Бистабильные нелинейные полупроводниковые элементы (например, тиристоры) широко используются в электронике в качестве переключателей и генераторов электромагнитных колебаний. С помощью тиристоров обычно управляют переменными токами в силовой электронике, например преобразуют мегаваттные переменные токи в постоянные. Бистабильные элементы также могут быть модельными системами для изучения самоорганизации в физике (это рассматривается в части этой задачи), в биологии (часть ) и в других областях современной нелинейной динамики.
Часть А. Стационарные состояния и неустойчивости (3.0 балла) На рисунке 1 показана так называемая S-образная вольт-амперная характеристика нелинейного элемента $\mathrm X$. В диапазоне напряжений между $U_\mathrm h = 4.00~В$ (удерживаемое напряжение) и $U_\mathrm{th} = 10.0~В$ (пороговое напряжение) эта вольт-амперная характеристика многозначна. График на рисунке 1 является ломанной (каждая ветвь представляет собой отрезок). Если верхнюю ветвь графика продлить, то она пройдет через начало координат. Это приближение хорошо описывает реальные тиристоры.
С помощью графика определите сопротивление $R_{\text{on}}$ элемента $\mathrm X$ на верхней ветви вольт-амперной характеристики и $R_{\text{off}}$ на нижней ветви соответственно. Средняя ветвь описывается уравнением \begin{equation} \begin{equation} \begin{equation} I = I_0 - \frac{U}{R_{\text{int}}}. \end{equation}Найдите значения параметров $I_0$ и $R_{\text{int}}$. Элемент $\mathrm X$ соединен последовательно (рисунок 2) с резистором $R$, катушкой индуктивности $L$ и идеальным источником напряжения $\mathcal{E}$. Если электрическая цепь находится в стационарном состоянии, то сила тока постоянна во времени, $I(t) = \text{const}$.
Сколько возможных стационарных состояний может иметь электрическая цепь, изображенная на рисунке 2, при некотором заданном значении $\mathcal{E}$ и при $R = 3.00~\Omega$? Каким будет ответ при $R = 1.00~\Omega$?
Пусть в электрической цепи, показанной на рисунке 2, $R = 3.00~\Omega$, $L = 1.00~мкГн$ и $\mathcal{E} = 15.0~В$. Определите значения сила тока $I_{\text{stationary}}$ и напряжения $V_{\text{stationary}}$ на нелинейном элементе $X$ в стационарном состоянии. Пусть электрическая цепь на рисунке 2 находится в стационарном состоянии с $I(t) = I_{\text{stationary}}$. Стационарное состояние называется устойчивым, если после небольшого изменения тока (увеличения или уменьшения) значение тока возвращается к стационарному состоянию. Однако, если система продолжает уходить от стационарного состояния, то оно называется неустойчивым.
Используйте численные значения заданные в и изучите стабильность стационарного состояния с $I(t) = I_{\text{stationary}}$. Является ли стационарное состояние устойчивым или неустойчивым? В этой части мы исследуем новую схему электрической цепи (рисунок 3). Нелинейный элемент $\mathrm X$ соединен с конденсатором емкостью $C = 1.00~мкФ$ параллельно. Этот блок включен последовательно с резистором $R = 3.00~\Omega$ и идеальным источником постоянного напряжения $\mathcal{E} = 15.0~В$. Оказывается, что в этой цепи возникают колебания. За время одного периода колебаний свойства элемента $\mathrm X$ «перескакивают» по вольт-амперной характеристике с одной ветви на другую.
Нарисуйте цикл одного колебания на вольт-амперной характеристике, в том числе, укажите направление колебания (по часовой или против часовой стрелки). Обоснуйте свой ответ с помощью уравнений и схем.
Найдите формулы для времён $t_1$ и $t_2$, в течение которых система находится на каждой из ветвей вольт-амперной характеристики во время периода колебаний. Определите их численные значения. Найдите численное значение периода колебаний $T$, полагая, что временем, необходимым для скачкообразного перехода между ветвями вольт-амперной характеристики, можно пренебречь.
Оцените среднюю мощность $P$, рассеянную нелинейным элементом в течение одного колебания. Достаточно привести порядок величины. Электрическая цепь, показанная на рисунке 3, может использоваться для создания радиопередатчика. Для этого элемент $\mathrm X$ подключается к одному из концов антенны длины $s$. Антенна — это длинный прямой провод. Противоположный конец провода свободный. В антенне образуется стоячая электромагнитная волна. Скорость электромагнитной волны в антенне такая же, как и в вакууме. Передатчик настроен на основную гармонику системы с периодом $T$ (из пункта ).
Часть C. Бистабильные нелинейные элементы в биологии: нейристор (2.0 балла) В этой части задачи мы рассмотрим применение бистабильных нелинейных элементов к моделированию биологических процессов. Нейрон в человеческом мозге обладает следующим свойством: при возбуждении внешним сигналом он совершает одно колебание, а затем возвращается в исходное состояние. Эта свойство называется возбудимостью. Благодаря этому свойству импульсы могут распространяться в сети связанных нейронов, которые образуют нервные системы. Полупроводниковый чип, предназначенный для имитации возбудимости и распространения импульса, называется нейристором.
Каково оптимальное значение $s$, если считать, что оно не может быть больше $1~ км$?
Схематически нарисуйте графики временной зависимости тока $I_\mathrm X(t)$ через нелинейный элемент $\mathrm X$ для $\tau < \tau_{\text{crit}}$ и для $\tau > \tau_{\text{crit}}$.
Найдите выражение для критического времени $\tau_{\text{crit}}$ и его численное значение, при котором происходит изменение поведения системы.
Является ли схема нейристором при $\tau = 1.00 \cdot 10^{-6}~с$?
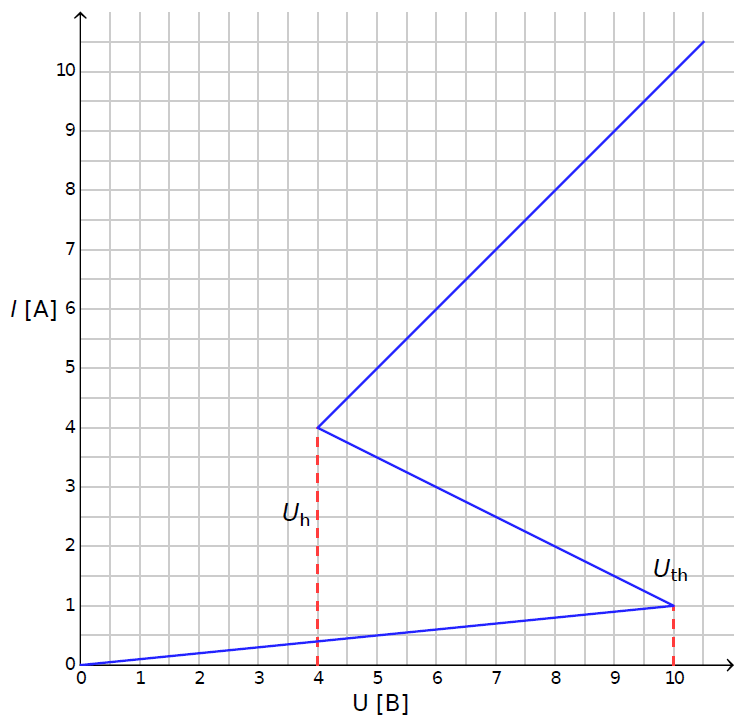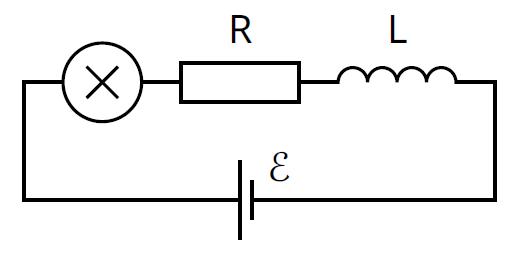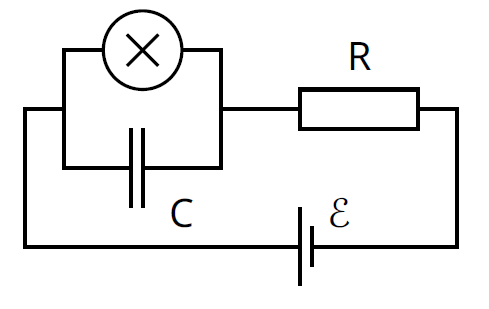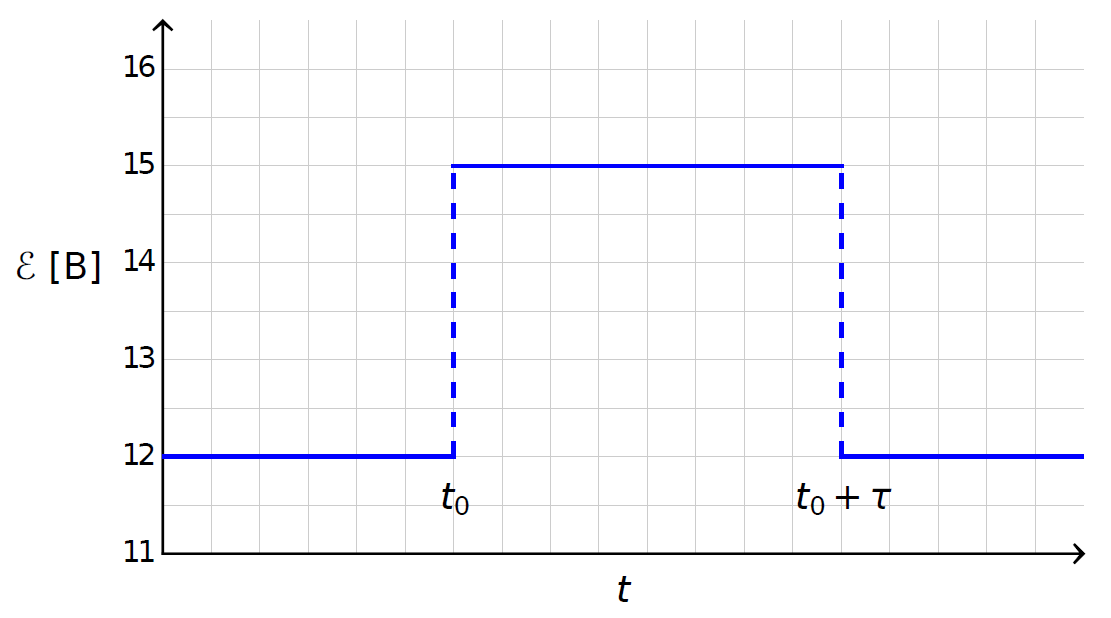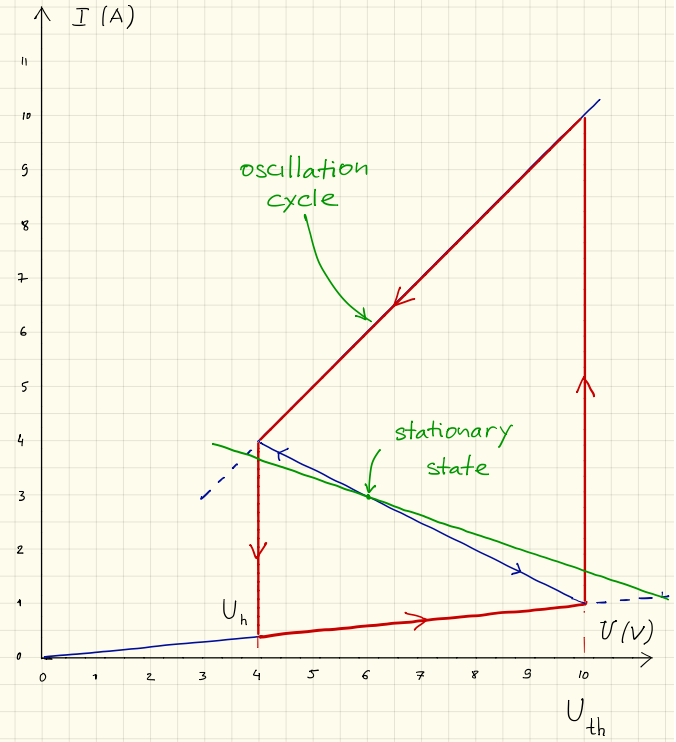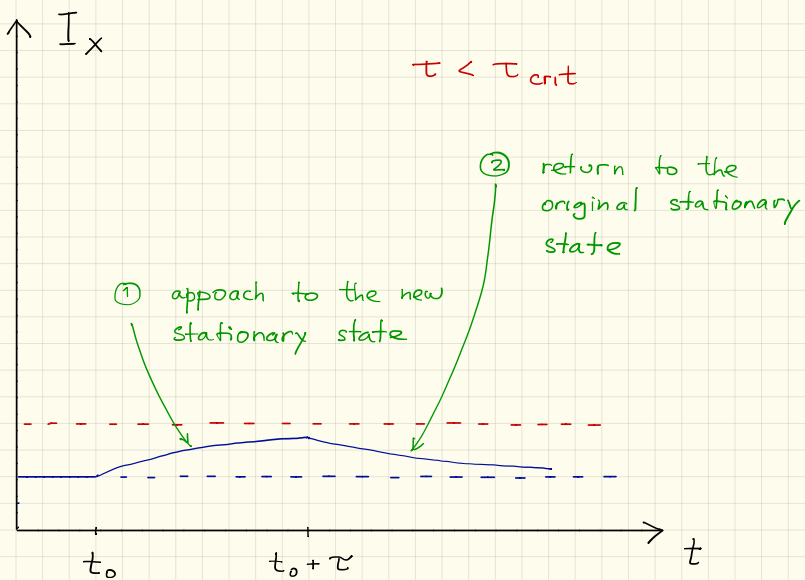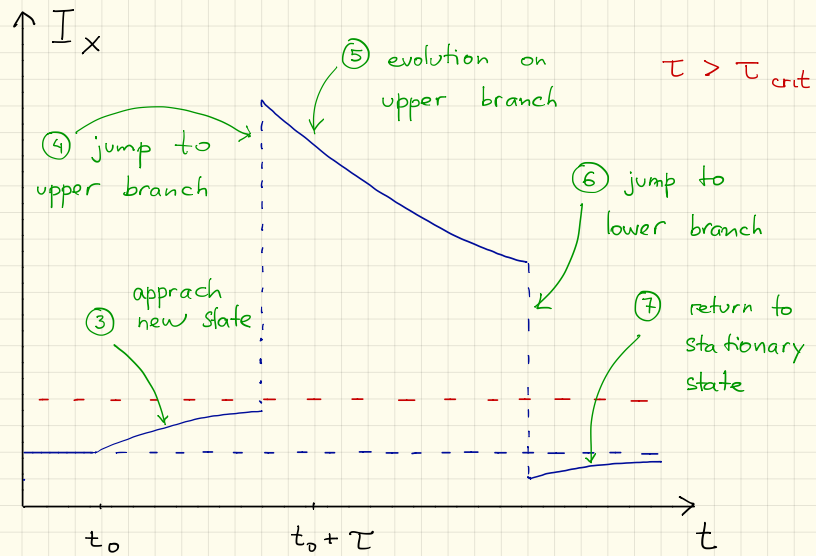
С помощью графика определите сопротивление $R_{\text{on}}$ элемента $\mathrm X$ на верхней ветви вольт-амперной характеристики и $R_{\text{off}}$ на нижней ветви соответственно. Средняя ветвь описывается уравнением  \begin{equation}  I = I_0 - \frac{U}{R_{\text{int}}}.  \end{equation}Найдите значения параметров $I_0$ и $R_{\text{int}}$.
Решение: Снимаем значения с ВАХ:
Ответ: $R_{\text{off}} = 10.0 \, \Omega$, $R_{\text{on}} = 1.00 \, \Omega$, $R_{\text{int}} = 2.00 \, \Omega$, $I_0 = 6.00~А$

Сколько возможных стационарных состояний может иметь электрическая цепь, изображенная на рисунке 2, при некотором заданном значении $\mathcal{E}$ и при $R = 3.00~\Omega$? Каким будет ответ при $R = 1.00~\Omega$?
Решение: Закон Кирхгофа для цепи:\[\mathcal E=IR+U.\]Тогда в стационарном состоянии напряжение $U$ на нелинейном элементе и ток через него связаны как:\[I=\frac{\mathcal E-U}{R}.\]Стационарные состояния определяются пересечением этой зависимости с ВАХ нелинейного элемента.При $R=3.00~\Omega$ может существовать только одно пересечение этих кривых. При $R=1.00~\Omega$ при разных значениях ЭДС могут быть 1, 2 или 3 пересечения.
Ответ: При $R=3.00~\Omega$ — одно стационарное состояние  При $R=1.00~\Omega$ при разных значениях ЭДС могут быть 1, 2 или 3 пересечения.
Ответ: При $R=1.00~\Omega$ — 1, 2 или 3 стационарных состояния

Пусть в электрической цепи, показанной на рисунке 2, $R = 3.00~\Omega$, $L = 1.00~мкГн$ и $\mathcal{E} = 15.0~В$. Определите значения сила тока $I_{\text{stationary}}$ и напряжения $V_{\text{stationary}}$ на нелинейном элементе $X$ в стационарном состоянии.
Решение: Стационарное состояние находится на промежуточной ветви ВАХ, поэтому координаты точки пересечения можно найти как:\[I_\mathrm{stationary}=\frac{\mathcal E-R_\mathrm{int}I_0}{R-R_\mathrm{int}}=3.00~А,\quad U_\mathrm{stationary}=R_\mathrm{int}(I_0-I_\mathrm{stationary})=6.00~В.\]
Ответ: \[I_\mathrm{stationary}=3.00~А,\quad U_\mathrm{stationary}=6.00~В\]

Используйте численные значения заданные в А3 и изучите стабильность стационарного состояния с $I(t) = I_{\text{stationary}}$. Является ли стационарное состояние устойчивым или неустойчивым?
Решение: Второй закон Кирхгофа для цепи в нестационарном состоянии:\[\mathcal E=IR+U_\mathrm X+L\frac{\mathrm dI}{\mathrm dt}=IR+(I_0-I)R_\mathrm{int}+L\frac{\mathrm dI}{\mathrm dt}\implies \\\implies L\frac{\mathrm dI}{\mathrm dt}=\mathcal E-I_0R_\mathrm{int}-(R-R_\mathrm{int})I=-(R-R_\mathrm{int})(I-I_\mathrm{stationary}).\]Таким образом, ток будет экспоненциально релаксировать к стационарному значению, а значит состояние будет устойчивым.
Ответ: Стационарное состояние устойчиво

Нарисуйте цикл одного колебания на вольт-амперной характеристике, в том числе, укажите направление колебания (по часовой или против часовой стрелки). Обоснуйте свой ответ с помощью уравнений и схем.

Найдите формулы для времён $t_1$ и $t_2$, в течение которых система находится на каждой из ветвей вольт-амперной характеристики во время периода колебаний. Определите их численные значения. Найдите численное значение периода колебаний $T$, полагая, что временем, необходимым для скачкообразного перехода между ветвями вольт-амперной характеристики, можно пренебречь.
Решение: Что на верхней, что на нижней ветке ВАХ цепь ведёт аналогично $RC$-контуру с конденсатором ёмкостью $C$ и резистором с сопротивлением $\dfrac{R_\mathrm{on/off}R}{R_\mathrm{on/off}+R}$ и источником напряжения с ЭДС:\[U_\mathrm{on/off}=\frac{R_\mathrm{on/off}}{R_\mathrm{on/off}+R}\mathcal E.\]Таким образом, зависимость напряжения от времени на каждой из ветвей будет задаваться выражением:\[U_\mathrm X(t)=U_\mathrm{on/off}+(U_\mathrm{th/h}-U_\mathrm{on/off})\exp\left[-\dfrac{R_\mathrm{on/off}+R}{R_\mathrm{on/off}RC}t\right].\]Отсюда можно найти время, которое система провела на нижней ветви: А также время, которое система провела на верхней ветви: Период равен сумме этих времён:\[T=t_\mathrm{on}+t_{\mathrm{off}}=6.12\cdot10^{-6}~с\]
Ответ: \[t_\mathrm{off}=\dfrac{R_\mathrm{off}R}{R_\mathrm{off}+R}C\ln\frac{U_\mathrm{off}-U_\mathrm h}{U_\mathrm{off}-U_\mathrm{th}}=3.71\cdot10^{-6}~с\]  А также время, которое система провела на верхней ветви:
Ответ: \[t_\mathrm{on}=\dfrac{R_\mathrm{on}R}{R_\mathrm{on}+R}C\ln\frac{U_\mathrm{th}-U_\mathrm {on}}{U_\mathrm{h}-U_\mathrm{on}}=2.41\cdot10^{-6}~с\]  Период равен сумме этих времён:\[T=t_\mathrm{on}+t_{\mathrm{off}}=6.12\cdot10^{-6}~с\]
Ответ: \[T=6.12\cdot10^{-6}~с\]

Оцените среднюю мощность $P$, рассеянную нелинейным элементом в течение одного колебания. Достаточно привести порядок величины.
Решение: Поскольку напряжение на нижней ветви ВАХ намного меньше напряжения на верхней, в рамках оценки можно пренебречь потерями энергии на нижней ветви. При этом на верхней ветви потери можно примерно оценить, исходя из среднего арифметического напряжений $U_\mathrm h$ и $U_\mathrm{th}$:\[E=\frac{1}{R_\mathrm{on}}\left(\frac{U_\mathrm h+U_\mathrm{th}}2\right)^2t_\mathrm{on}=1.18\cdot10^{-4}~Дж.\]Таким образом, мощность будет равна:\[P\sim\frac{E}{T}=19.3~Вт\] Примечание. Точный расчёт даёт ответ:\[P=17.29~Вт,\]поэтому приведённая оценка довольно близка к правде.
Ответ: \[P\sim20~Вт\]  Примечание. Точный расчёт даёт ответ:\[P=17.29~Вт,\]поэтому приведённая оценка довольно близка к правде.

Каково оптимальное значение $s$, если считать, что оно не может быть больше $1~ км$?
Решение: Длина радиоволны равна $\lambda=cT=1.82\cdot10^3~м$. Оптимальную длину имеет антенна длиной $\left(\dfrac k2-\dfrac14\right)\lambda,~k\in\mathbb N$ (на границе антенны — узел тока, в начале — пучность). Единственное оптимальное значение меньше $1~км$ — это $\lambda/4=459~м$.
Ответ: \[\lambda=459~м\]

Схематически нарисуйте графики временной зависимости тока $I_\mathrm X(t)$ через нелинейный элемент $\mathrm X$ для $\tau < \tau_{\text{crit}}$ и для $\tau > \tau_{\text{crit}}$.
Решение: При $\tilde{\mathcal E}=12.0~В$ стационарное состояние нелинейного элемента будет находиться на нижней ветви ВАХ. Равновесное напряжение будет равно:\[\tilde U=\frac{R_{\mathrm{off}}}{R+R_\mathrm{off}}\tilde{\mathcal E}=9.23~В.\]Когда напряжение возрастает до $\mathcal E=15.0~В$, система движется вдоль нижней ветви ВАХ в сторону увеличения напряжения.Если система не достигает $U_\mathrm{th}$ с моменту $\tau$, она возвращается в исходное состояние по нижней ветви.Если система достигает $U_\mathrm{th}$ до момента $\tau$, она перескакивает на верхнюю ветвь ВАХ. Пока система находится на верхней ветви ВАХ, напряжение успевает вернуться к исходному (т.к. $\tau < T$), и система возвращается в стационарное состояние, сделав одно колебание.

Найдите выражение для критического времени $\tau_{\text{crit}}$ и его численное значение, при котором происходит изменение поведения системы.
Решение: Время, которое требуется системе для достижения критического напряжения $U_\mathrm{th}$:
Ответ: \[\tau_\mathrm{crit}=\frac{R_\mathrm{off}R}{R_\mathrm{off}+R}C\ln\frac{U_\mathrm{off}-\tilde U}{U_\mathrm{off}-U_\mathrm{th}}=9.36\cdot10^{-7}~с\]

Является ли схема нейристором при $\tau = 1.00 \cdot 10^{-6}~с$?
Решение: Поскольку $\tau > \tau_\mathrm{crit}$, система совершит колебание, то есть будет вести себя как нейристор.
Ответ: Да, система является нейристором
Темы:
T, Международные